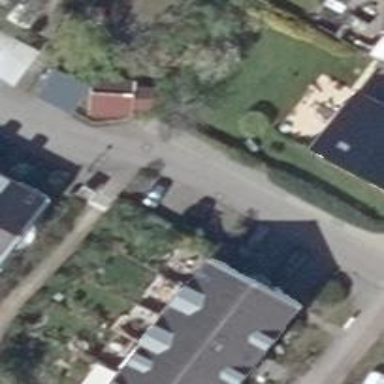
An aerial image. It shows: Residential road.